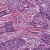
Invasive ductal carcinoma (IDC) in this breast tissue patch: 1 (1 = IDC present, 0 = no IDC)